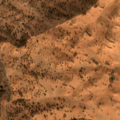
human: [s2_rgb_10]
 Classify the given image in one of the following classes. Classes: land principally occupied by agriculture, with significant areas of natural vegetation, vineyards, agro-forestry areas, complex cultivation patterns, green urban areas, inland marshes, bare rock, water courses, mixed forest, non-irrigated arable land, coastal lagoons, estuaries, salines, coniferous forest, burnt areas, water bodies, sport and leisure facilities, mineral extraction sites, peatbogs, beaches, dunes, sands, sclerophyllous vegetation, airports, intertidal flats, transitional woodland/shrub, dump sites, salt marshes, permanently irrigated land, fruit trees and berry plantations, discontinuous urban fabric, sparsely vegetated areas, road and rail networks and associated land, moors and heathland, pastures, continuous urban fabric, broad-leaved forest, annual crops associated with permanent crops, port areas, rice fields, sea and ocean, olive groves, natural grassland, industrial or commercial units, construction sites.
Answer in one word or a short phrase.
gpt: non-irrigated arable land, pastures, agro-forestry areas